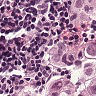
Metastatic tissue present: no